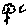
Label: flower